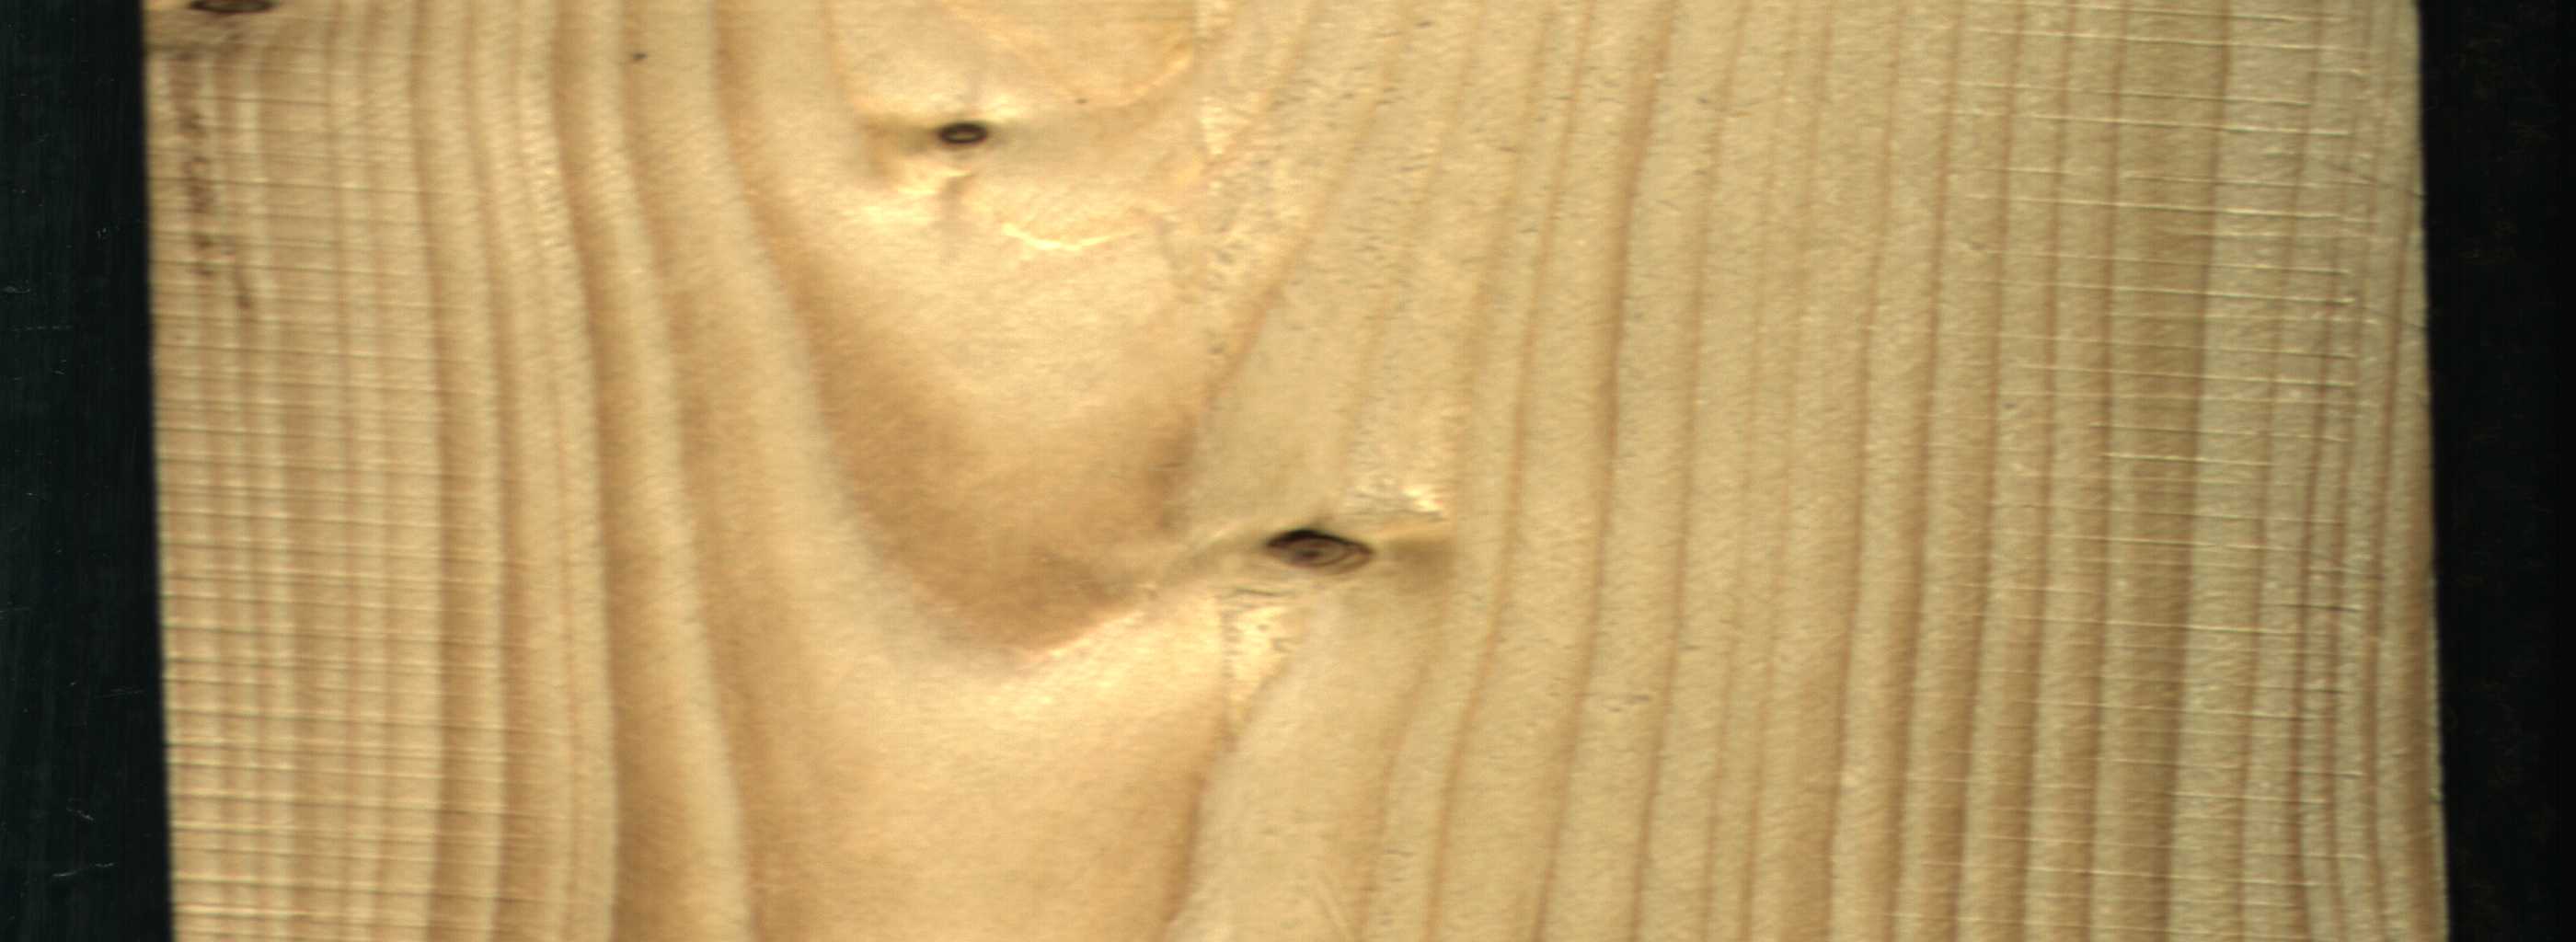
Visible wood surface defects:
Dead_Knot
Dead_Knot
Dead_Knot